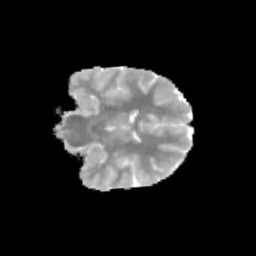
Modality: MD
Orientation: coronal
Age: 11
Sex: male
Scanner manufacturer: siemens
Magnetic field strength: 3 T
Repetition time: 3.8 s
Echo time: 0.07 s